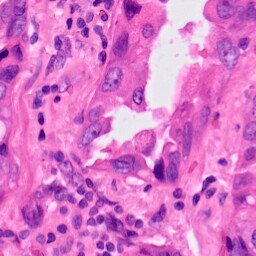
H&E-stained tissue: Lung